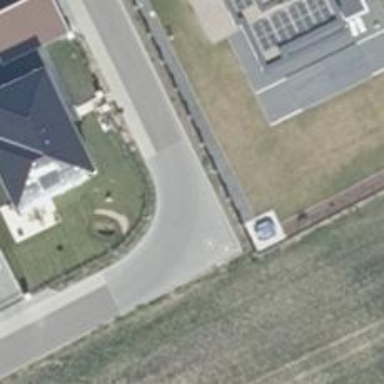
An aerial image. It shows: Residential road with sidewalk on the left.